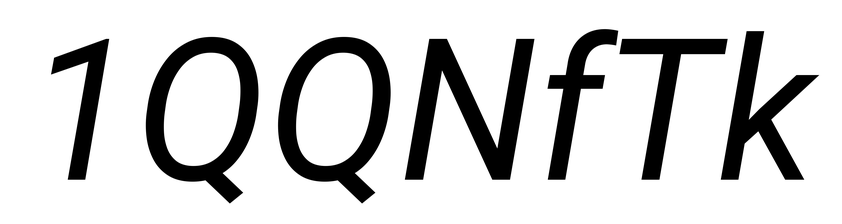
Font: Roboto-Italic_Italic